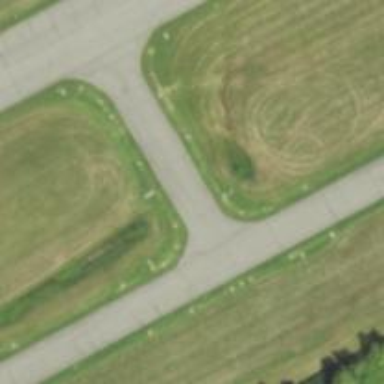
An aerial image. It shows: Asphalt taxiway in the airport.